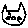
Label: cat